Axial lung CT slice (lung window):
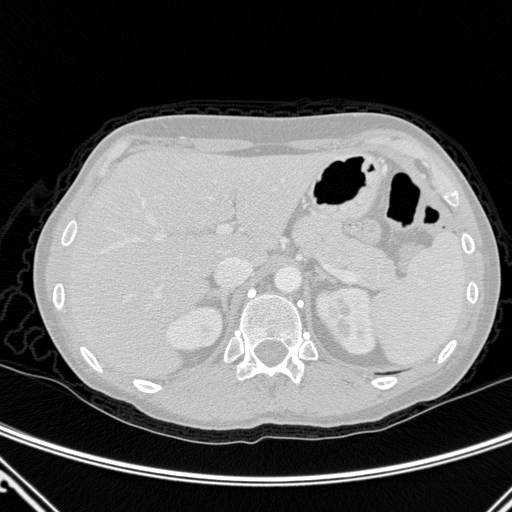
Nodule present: no